Interaction volume radius: 5 \u00c5
Interaction volume height: 15 \u00c5
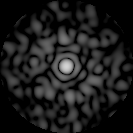
Disorder parameter: 0.8072